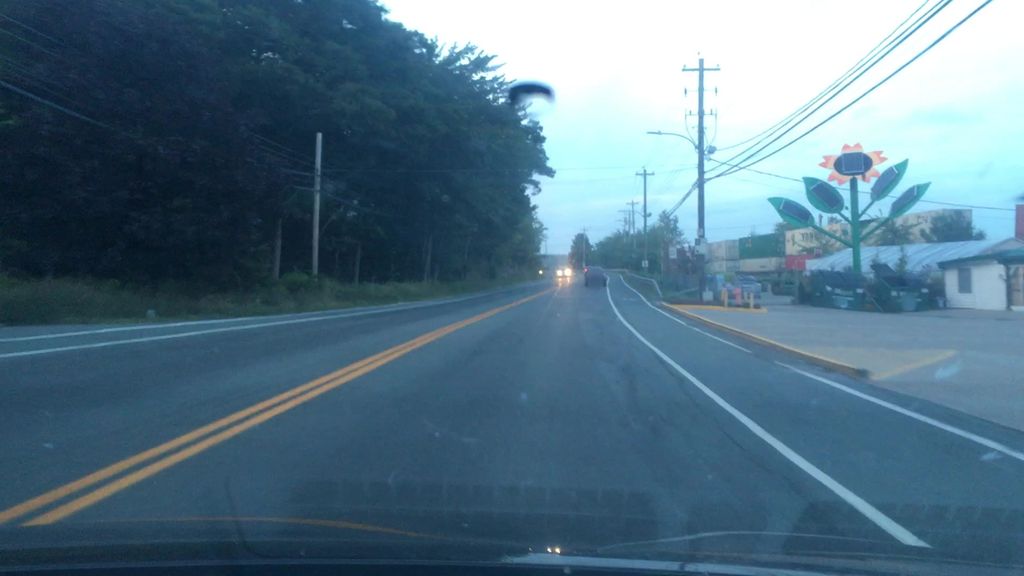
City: halifax